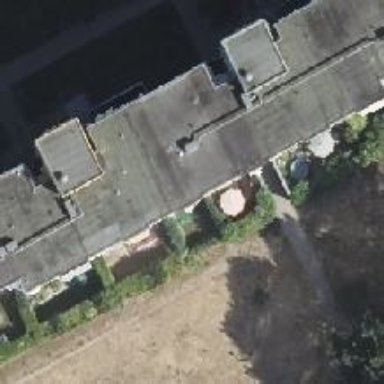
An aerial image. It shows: Driveway tunnel that serves as building passage.